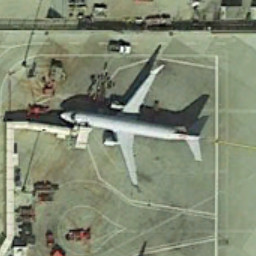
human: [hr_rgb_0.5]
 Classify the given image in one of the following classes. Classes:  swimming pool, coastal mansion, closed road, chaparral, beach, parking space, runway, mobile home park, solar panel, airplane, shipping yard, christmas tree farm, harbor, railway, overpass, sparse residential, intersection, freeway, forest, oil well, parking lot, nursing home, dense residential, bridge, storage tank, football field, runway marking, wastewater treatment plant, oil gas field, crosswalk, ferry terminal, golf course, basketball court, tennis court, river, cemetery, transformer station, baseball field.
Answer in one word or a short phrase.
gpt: airplane